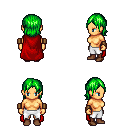
a pixel art fantasy rpg character, female body template, human, tanned skin, red cape, white pants, green long bangs hairstyle, leather bracers, brown shoes, four views (front, back, left, right), 2x2 character sprite sheet, small pixel art, hard edges, no anti-aliasing